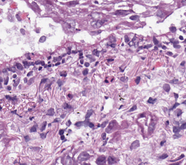
Tumor epithelial tissue: yes
Tumor-associated stroma tissue: yes
Normal tissue: no